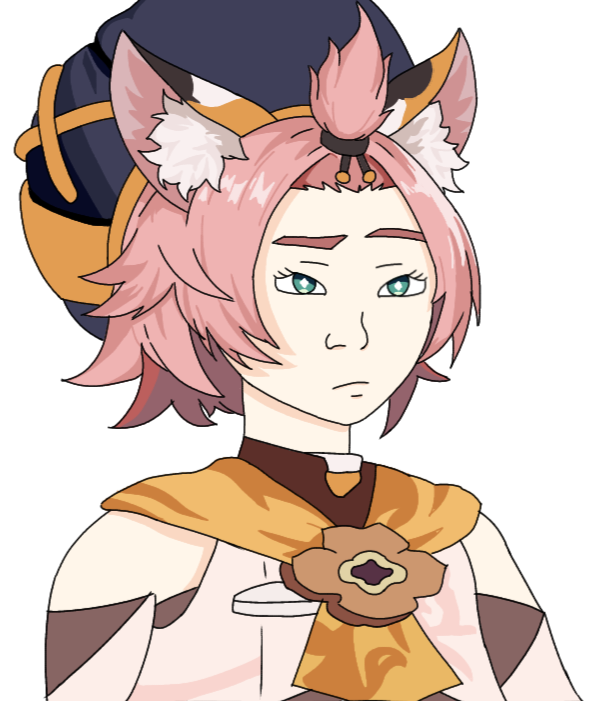
Label: 5_Doomer_Girl